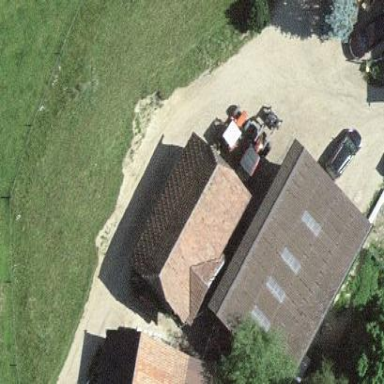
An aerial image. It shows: Rural barn.